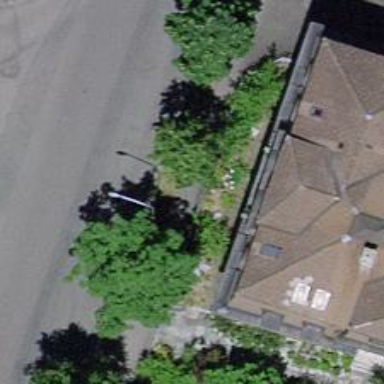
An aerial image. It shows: Avenue of trees.